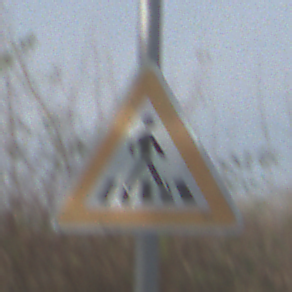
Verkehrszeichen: FussgaengerueberwegLinks
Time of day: MorningAfternoon
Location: Outdoor (Nature)
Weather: PartlyCloudy
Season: NotSpecified
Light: Natural